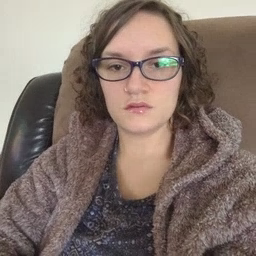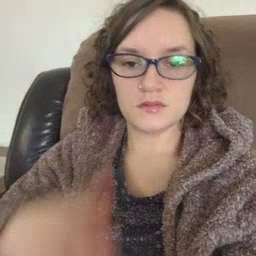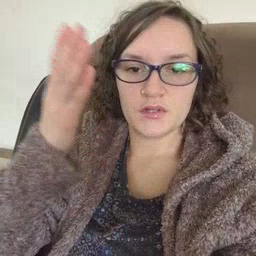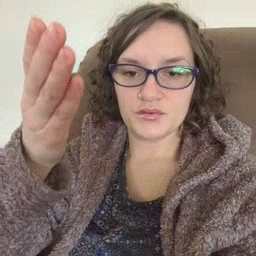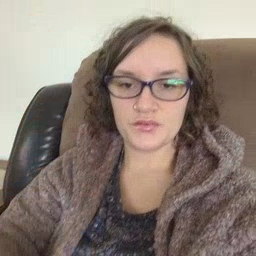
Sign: there